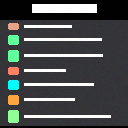
Screen state: on